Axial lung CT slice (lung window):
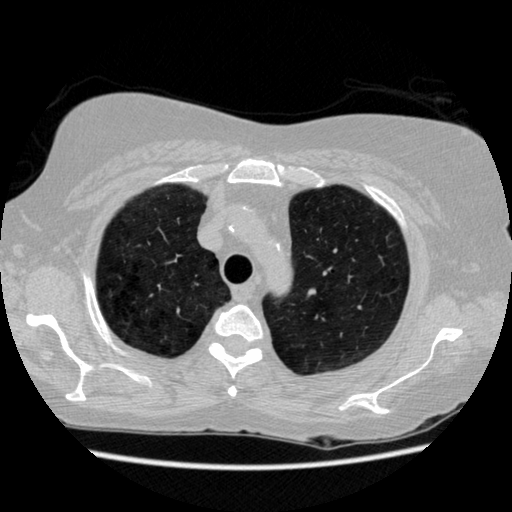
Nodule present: no